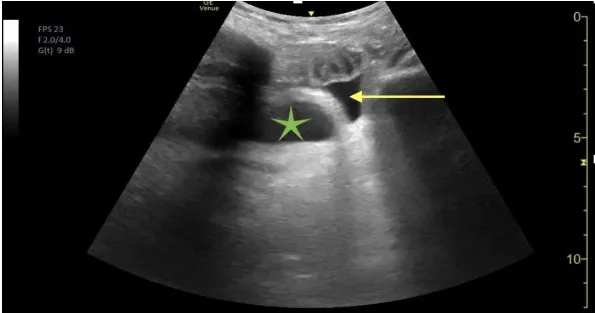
(b): A point of care ultrasound (POCUS) image of the lower abdomen showing a dilated loop of bowel by the bladder (star) with evidence of free-fluid (arrow) and enhancement of pericolonic fat.
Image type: radiology (ultrasound)